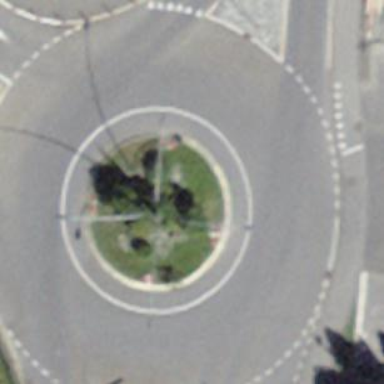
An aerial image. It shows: Asphalt road that is secondary route leading to roundabout.